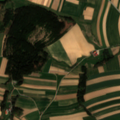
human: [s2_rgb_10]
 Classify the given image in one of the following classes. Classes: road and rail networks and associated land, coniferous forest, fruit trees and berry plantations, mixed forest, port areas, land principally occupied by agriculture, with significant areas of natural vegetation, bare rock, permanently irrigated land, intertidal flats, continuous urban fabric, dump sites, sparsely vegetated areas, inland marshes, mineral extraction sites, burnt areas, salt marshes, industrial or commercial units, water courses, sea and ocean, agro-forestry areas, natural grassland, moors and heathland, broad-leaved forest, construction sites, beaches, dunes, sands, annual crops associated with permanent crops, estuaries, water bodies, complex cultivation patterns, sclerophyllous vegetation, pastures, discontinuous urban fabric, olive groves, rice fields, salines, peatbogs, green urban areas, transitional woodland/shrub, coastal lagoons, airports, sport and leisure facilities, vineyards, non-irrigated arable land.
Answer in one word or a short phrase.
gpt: discontinuous urban fabric, non-irrigated arable land, land principally occupied by agriculture, with significant areas of natural vegetation, coniferous forest